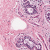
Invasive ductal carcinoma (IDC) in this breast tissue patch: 0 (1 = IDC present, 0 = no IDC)